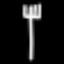
Label: fork